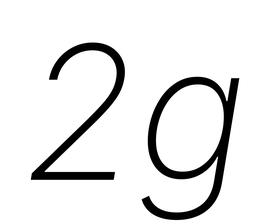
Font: Inter-Italic_ExtraLight_Italic